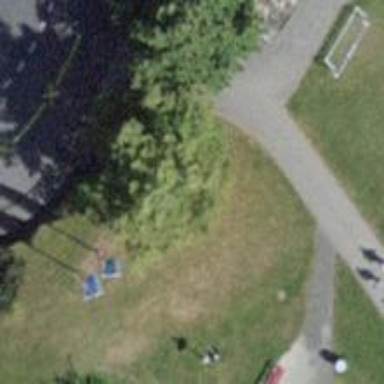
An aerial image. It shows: Red bench.